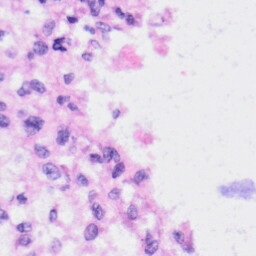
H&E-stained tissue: Liver